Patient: sex F, age 31
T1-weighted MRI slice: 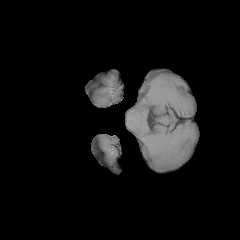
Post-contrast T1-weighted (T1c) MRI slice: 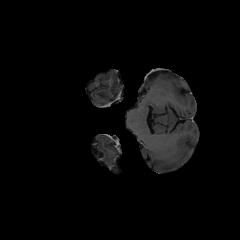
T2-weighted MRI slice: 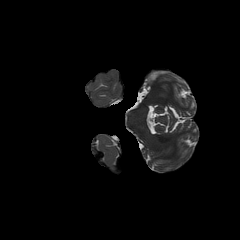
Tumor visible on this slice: no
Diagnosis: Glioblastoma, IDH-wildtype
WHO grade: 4